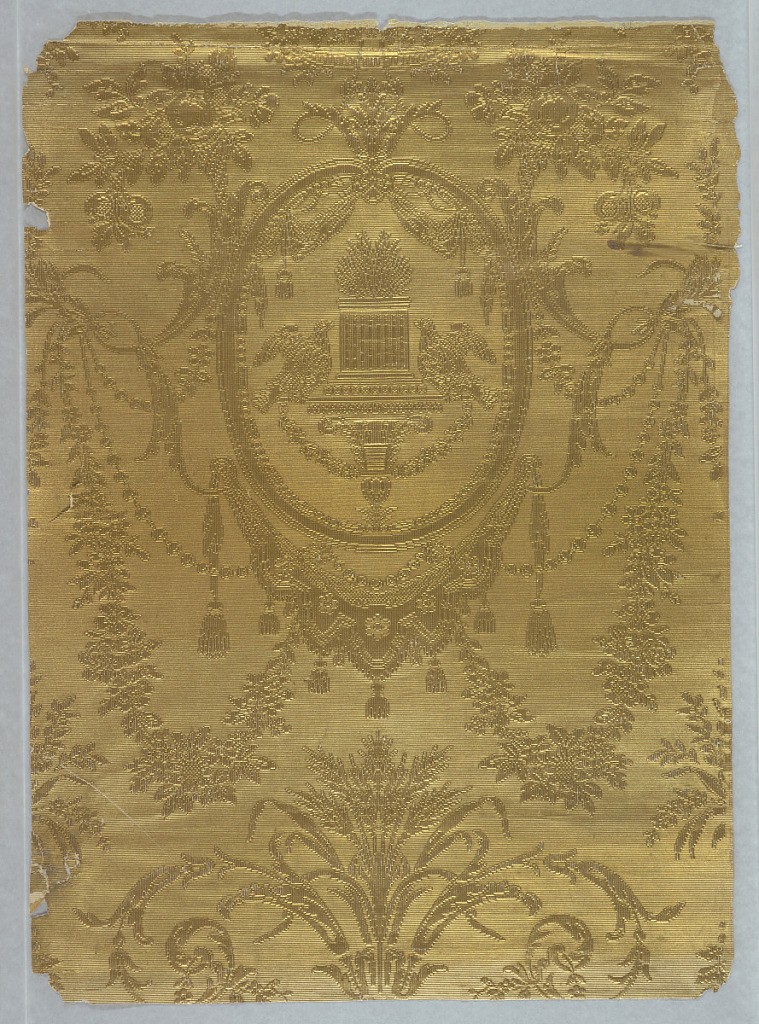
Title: Sidewall
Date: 1890–1900
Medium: Machine-printed, stamped or embossed paper
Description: Complete width. Ground ribbed horizontally, design raised with vertical cross-hatchings. Design contains numerous neo-classical motifs including an oval medallion containing draped fabric with tassels, a bracket supports two doves facing a pedestal or altar with flames. Draped fabric or lambrequin with tassels suspended from medallion. Motifs of acanthus foliage sprouting what appears to be wheat. Pomegranates appear in foliage above medallion. Printed in solid metallic gold on stamped paper.